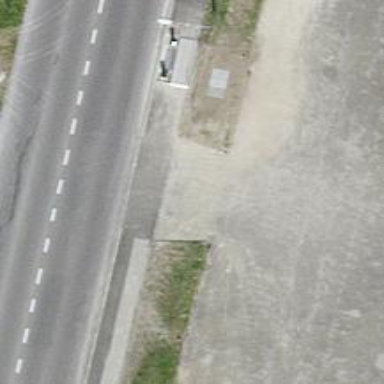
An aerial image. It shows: Parking aisle with sidewalk alongside the service road.